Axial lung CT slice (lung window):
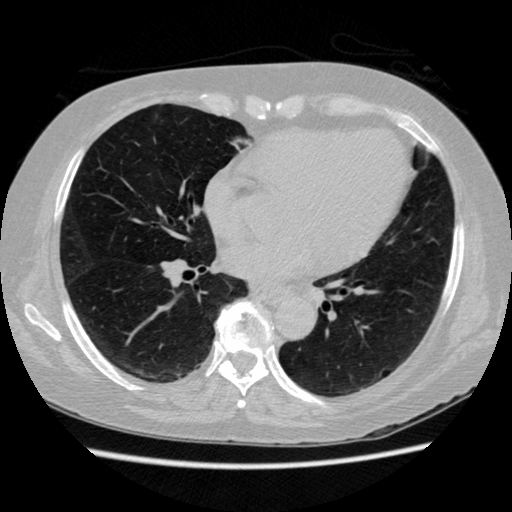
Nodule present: no